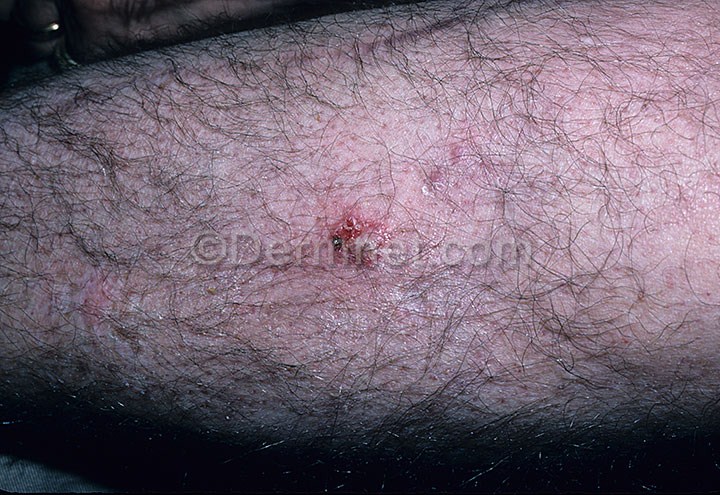
Disease: Scabies Lyme Disease and other Infestations and Bites